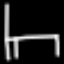
Label: chair